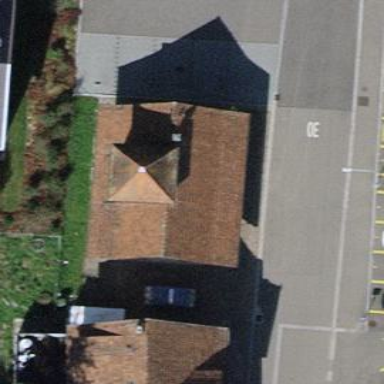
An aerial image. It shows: Service building.